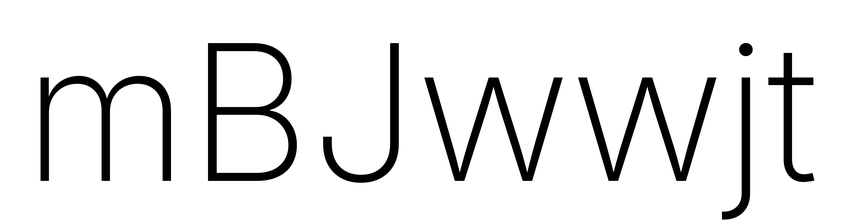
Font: Inter_ExtraLight